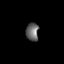
Tissue: lung
Cell type: Epithelial cells
Senescence score: 0.2008
Nuclear area (px): 225
Mean DAPI intensity: 102.262